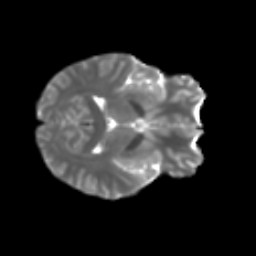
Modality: T2w
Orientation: axial
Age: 25
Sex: female
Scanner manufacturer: ge
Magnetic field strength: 3 T
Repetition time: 7.8 s
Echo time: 0.0606 s